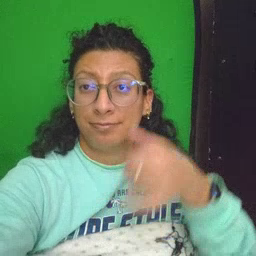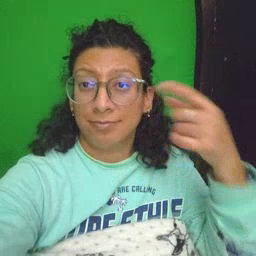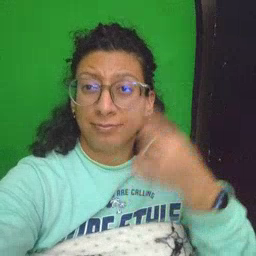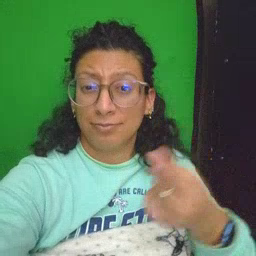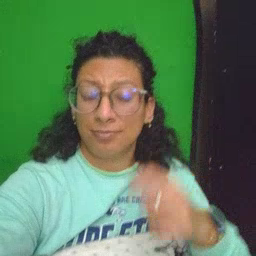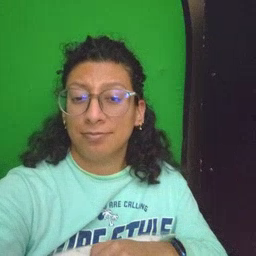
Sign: owl